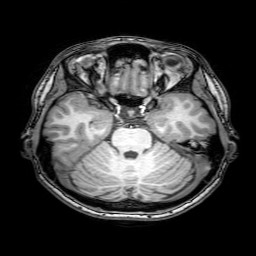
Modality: T1w
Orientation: coronal
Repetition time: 0.00828 s
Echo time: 0.00388 s